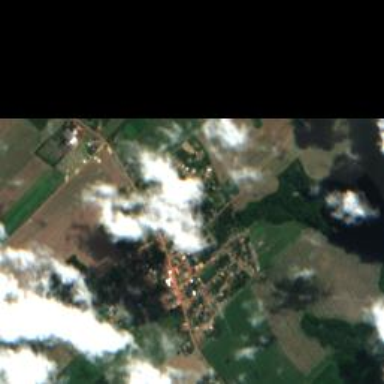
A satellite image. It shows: Village.